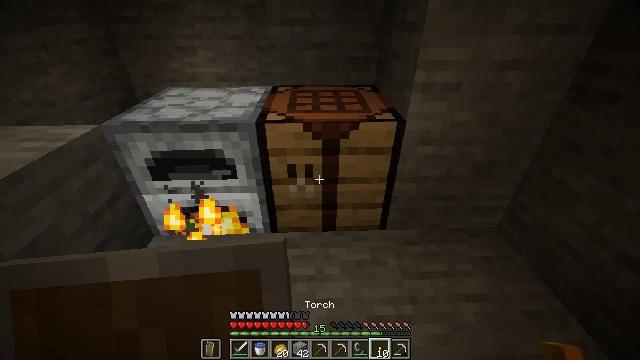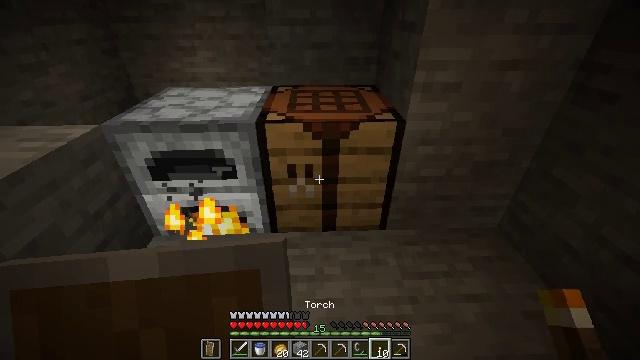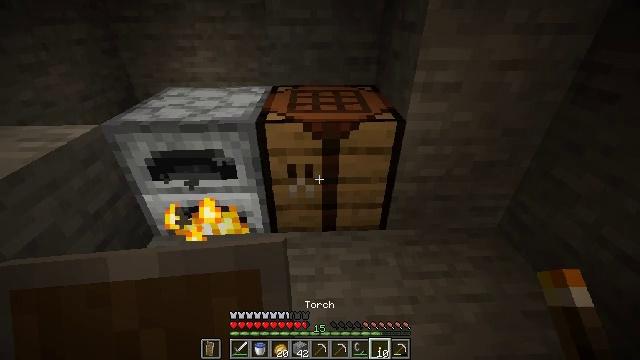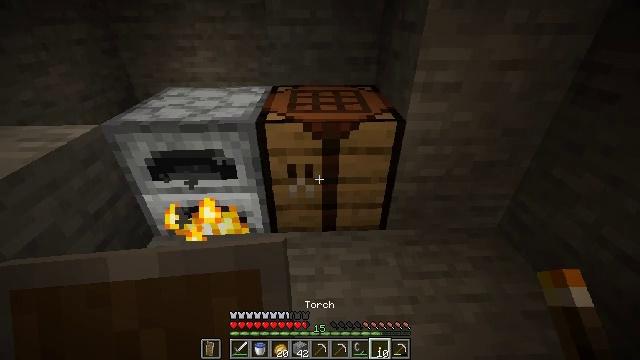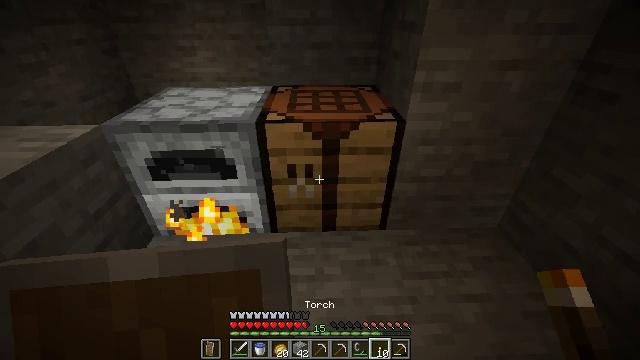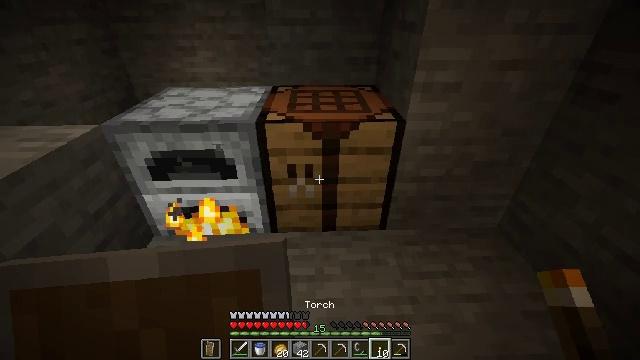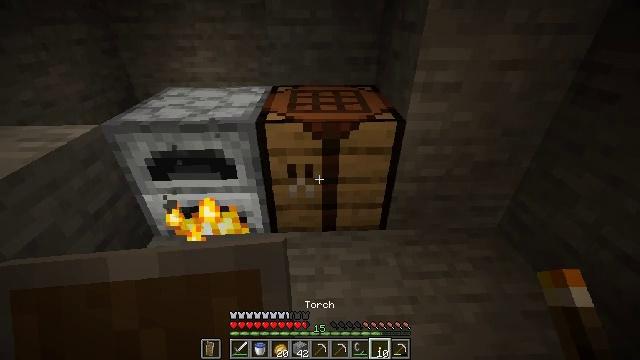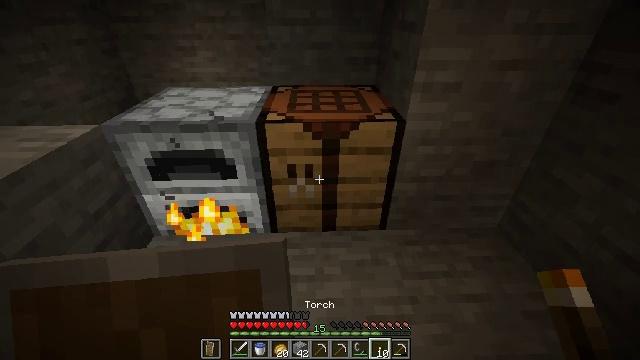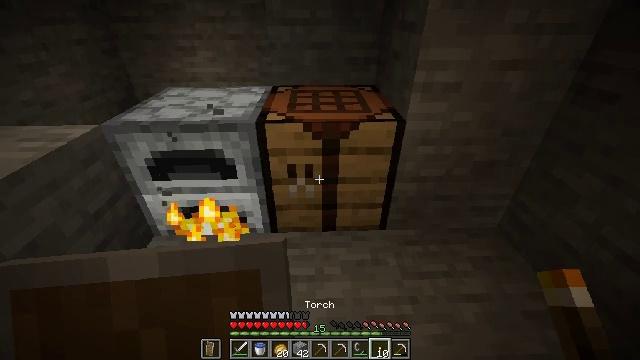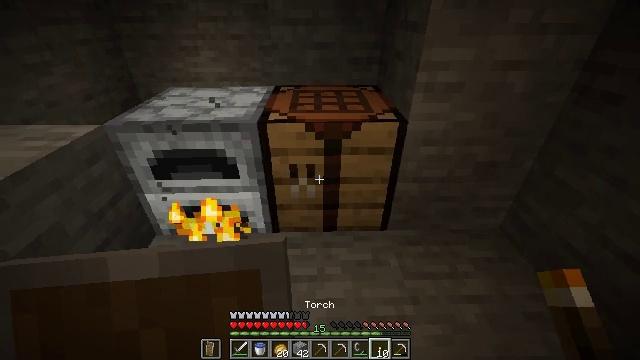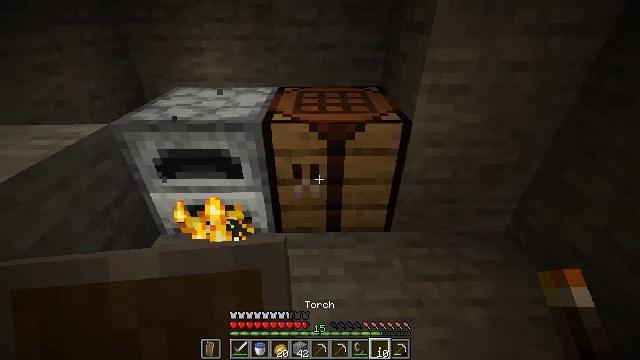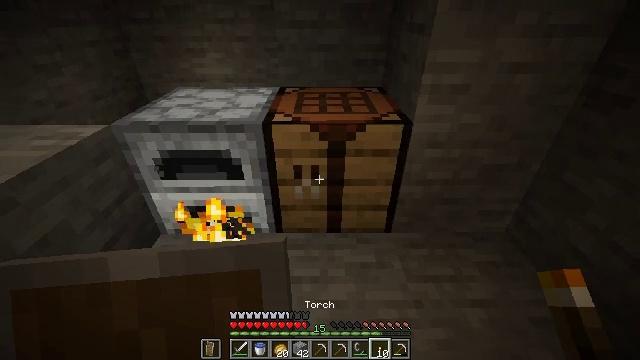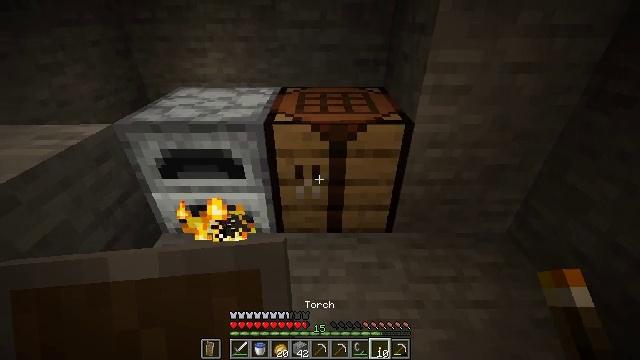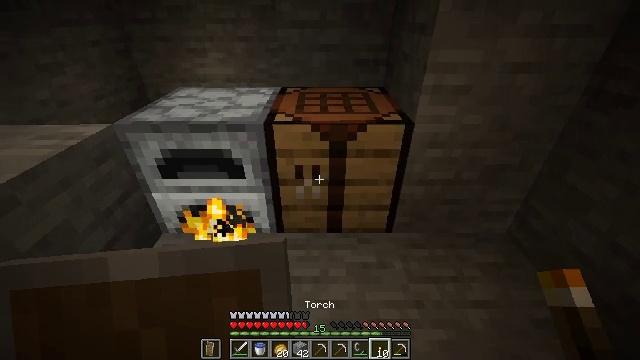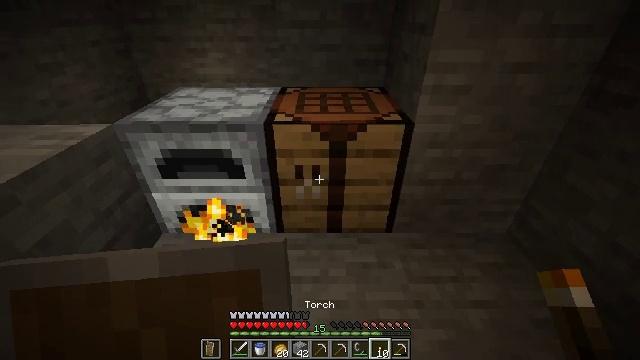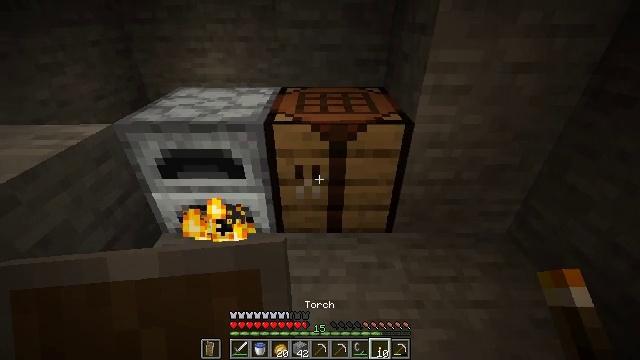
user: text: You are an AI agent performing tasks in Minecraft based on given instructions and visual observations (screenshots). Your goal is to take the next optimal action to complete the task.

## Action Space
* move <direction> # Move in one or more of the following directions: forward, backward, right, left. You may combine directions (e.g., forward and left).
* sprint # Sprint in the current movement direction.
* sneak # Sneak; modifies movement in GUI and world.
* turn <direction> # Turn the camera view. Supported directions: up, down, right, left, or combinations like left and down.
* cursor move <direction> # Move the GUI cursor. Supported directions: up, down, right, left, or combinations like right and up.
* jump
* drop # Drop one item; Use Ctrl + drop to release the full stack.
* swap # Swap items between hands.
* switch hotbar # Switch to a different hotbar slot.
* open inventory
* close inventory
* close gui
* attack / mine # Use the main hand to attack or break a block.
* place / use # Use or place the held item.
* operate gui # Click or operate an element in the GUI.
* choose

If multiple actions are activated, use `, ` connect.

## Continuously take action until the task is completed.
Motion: motion action
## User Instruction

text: Craft a helmet using gold ingots.
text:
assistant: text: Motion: no_op
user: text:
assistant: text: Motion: no_op
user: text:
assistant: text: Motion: no_op
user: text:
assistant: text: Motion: no_op
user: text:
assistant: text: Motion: no_op
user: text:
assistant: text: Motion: no_op
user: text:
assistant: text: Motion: no_op
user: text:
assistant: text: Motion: no_op
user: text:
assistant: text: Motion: no_op
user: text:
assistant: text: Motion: no_op
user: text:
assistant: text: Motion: no_op
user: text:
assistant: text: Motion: no_op
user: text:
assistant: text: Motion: no_op
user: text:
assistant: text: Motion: no_op
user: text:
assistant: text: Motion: use / place
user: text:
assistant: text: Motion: use / place
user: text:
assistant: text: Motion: use / place
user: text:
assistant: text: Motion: use / place
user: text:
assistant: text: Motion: no_op
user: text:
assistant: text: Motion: no_op
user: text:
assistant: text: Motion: no_op
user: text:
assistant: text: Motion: no_op
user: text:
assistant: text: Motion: no_op
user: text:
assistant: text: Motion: no_op
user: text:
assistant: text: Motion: no_op
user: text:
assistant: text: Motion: no_op
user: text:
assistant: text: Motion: no_op
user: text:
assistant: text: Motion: no_op
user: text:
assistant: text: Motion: no_op
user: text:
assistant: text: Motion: no_op